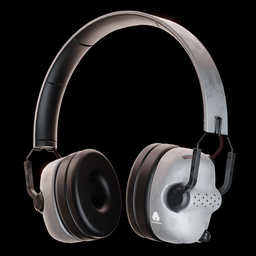
Label: electronics